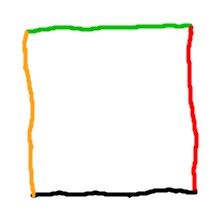
Shape: square